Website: bh-photo
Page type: payment
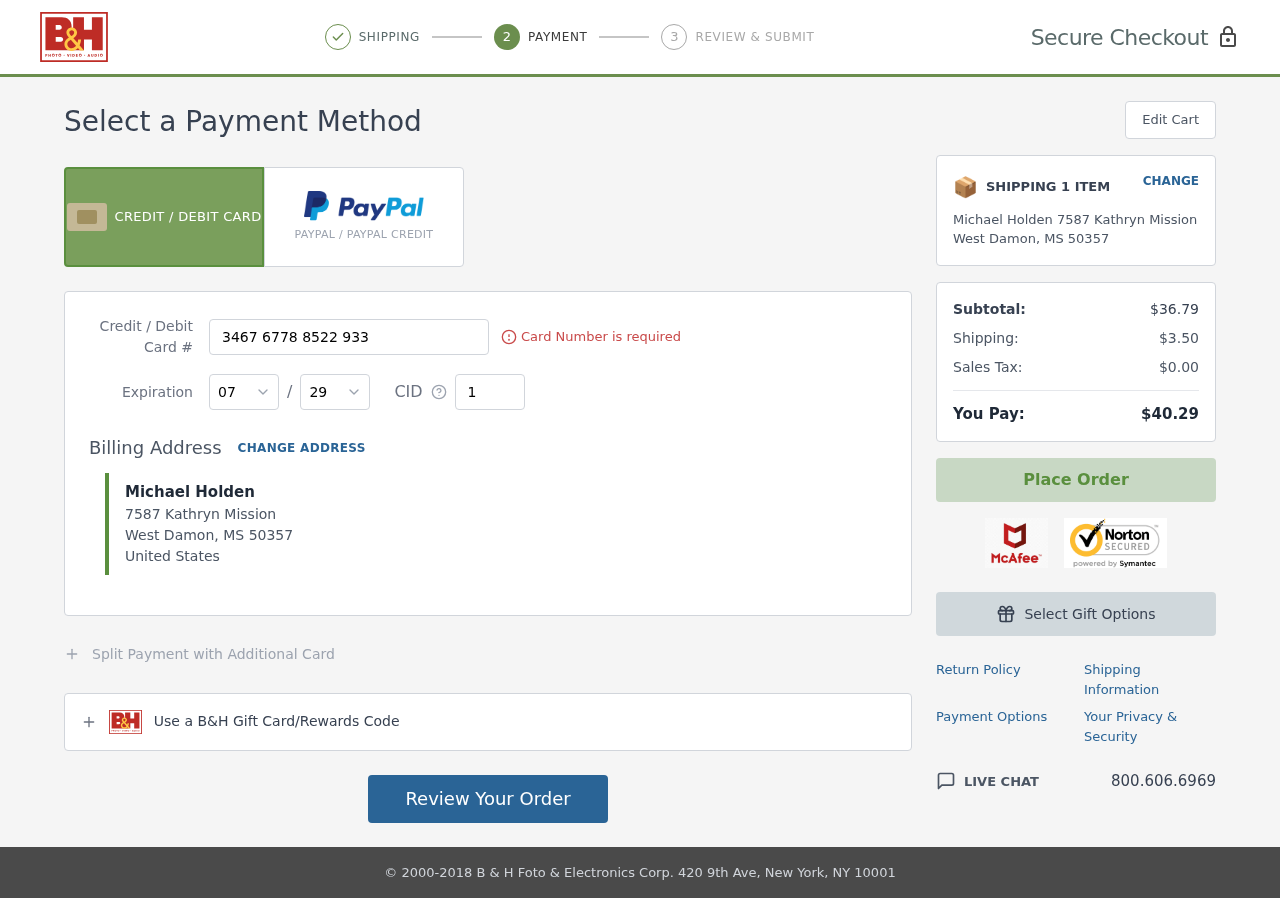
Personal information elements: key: PII_CARD_CVV
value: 1279
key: PII_CARD_EXPIRY_MONTH
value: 07
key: PII_CARD_EXPIRY_YEAR
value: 29
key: PII_CARD_NUMBER
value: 3467 6778 8522 933
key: PII_CITY
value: West Damon
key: PII_COUNTRY
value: United States
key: PII_FULLNAME
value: Michael Holden
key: PII_POSTCODE
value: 50357
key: PII_STATE_ABBR
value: MS
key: PII_STREET
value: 7587 Kathryn Mission
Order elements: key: ORDER_NUM_ITEMS
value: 1
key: ORDER_SUBTOTAL
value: $36.79
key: ORDER_SHIPPING_COST
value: $3.50
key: ORDER_TAX
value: $0.00
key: ORDER_TOTAL
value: $40.29